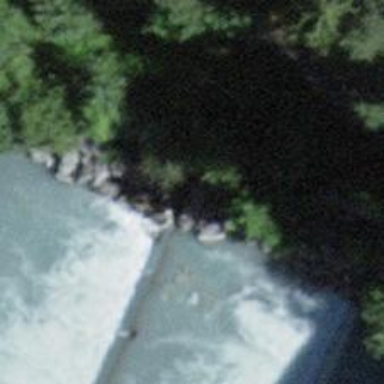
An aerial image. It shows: Weir along the waterway.